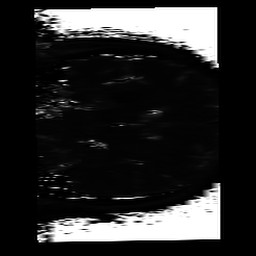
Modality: T2map
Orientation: coronal
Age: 56
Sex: male
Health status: ill